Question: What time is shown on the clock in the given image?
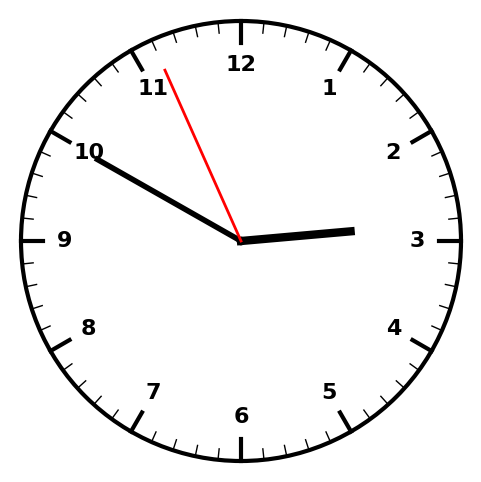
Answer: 02:49:56